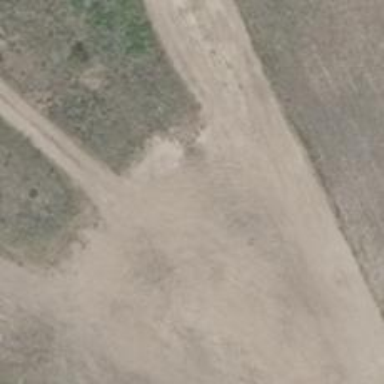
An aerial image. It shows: Sandy track road with grade 4 track type.